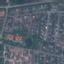
Label: Residential